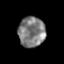
Tissue: prostate
Cell type: T cells
Senescence score: 0.165
Nuclear area (px): 794
Mean DAPI intensity: 125.764